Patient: sex F, age 72
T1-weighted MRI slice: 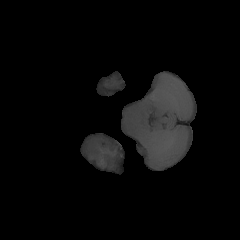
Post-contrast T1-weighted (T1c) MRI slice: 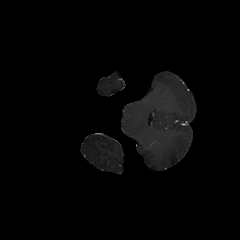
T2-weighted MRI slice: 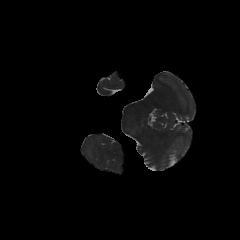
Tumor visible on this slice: yes
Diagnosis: Glioblastoma, IDH-wildtype
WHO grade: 4